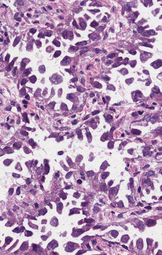
Tumor epithelial tissue: yes
Tumor-associated stroma tissue: yes
Normal tissue: no